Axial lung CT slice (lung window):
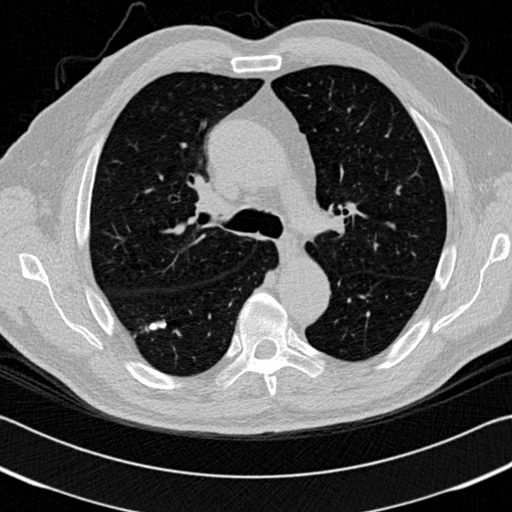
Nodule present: yes
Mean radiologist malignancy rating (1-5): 1